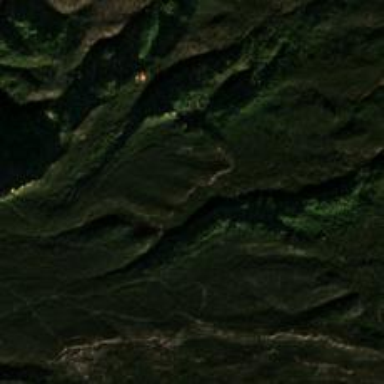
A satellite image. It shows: Natural ridge in the landscape.